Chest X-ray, AP view. Patient: 70 years old, sex M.
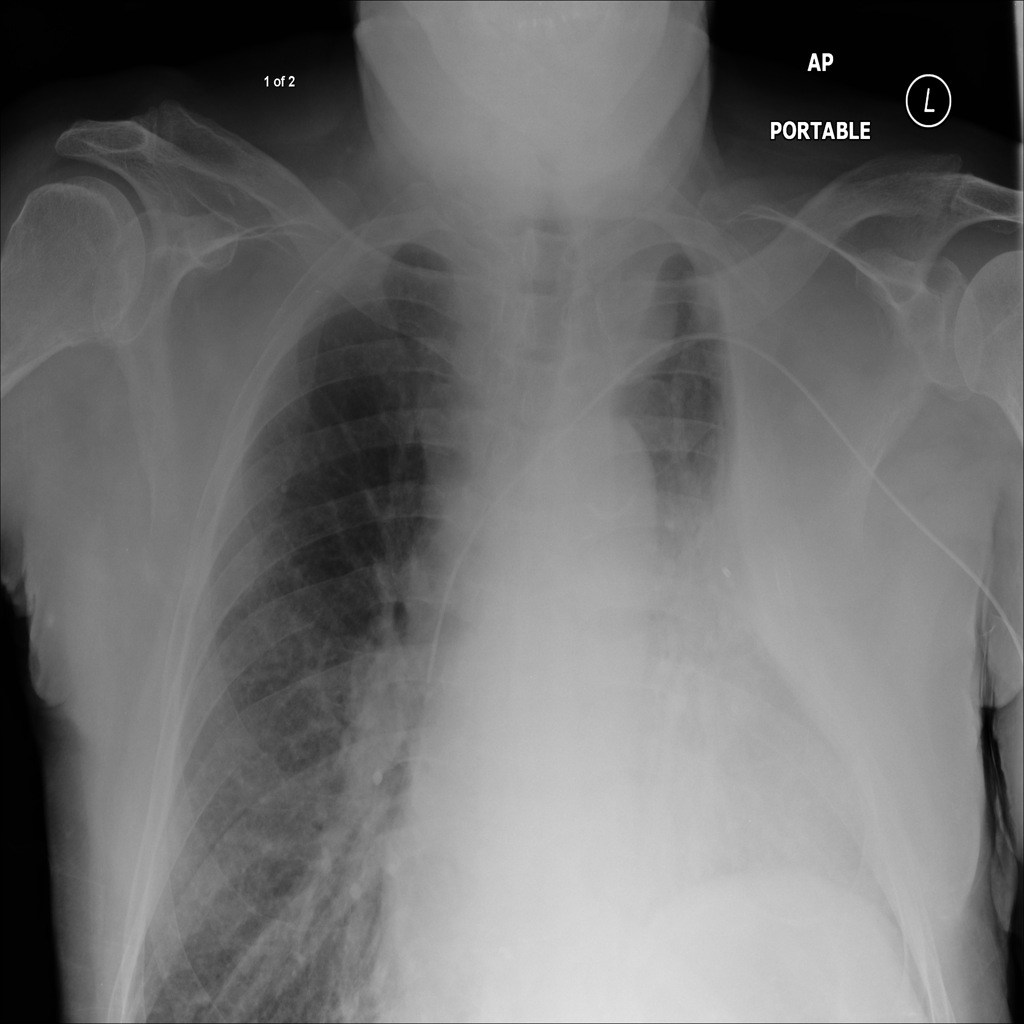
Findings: No Finding